Question: I'm quite new to iOS development and recently I saw several apps have nice tabs under navigation bar. Take the glassdoor app as an example, how are the new and all tabs in the image below implemented? I wasn't able to find anything like this in xcode object library. Is it a customized segmented control?

Edit: Thanks to the suggestion of using <URL> seems to accomplish what I'm looking for.
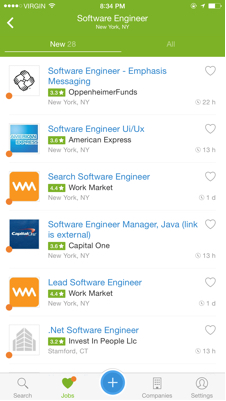
Answer: you can find a lot of custom controls just search with segmented
<URL>